Field crop: tomato
Growth stage: 1
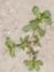
Species: portulaca